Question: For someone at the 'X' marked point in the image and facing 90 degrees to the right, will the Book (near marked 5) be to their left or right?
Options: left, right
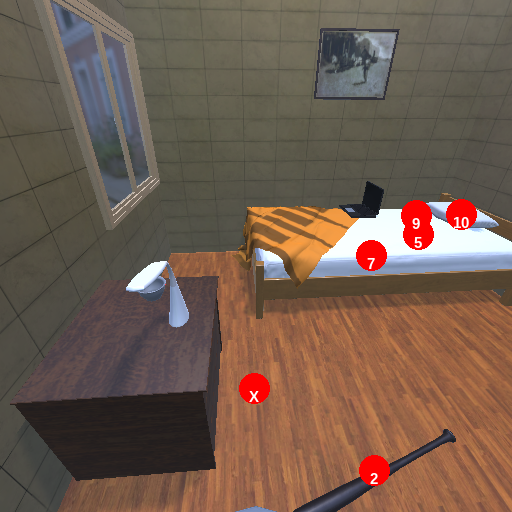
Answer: left